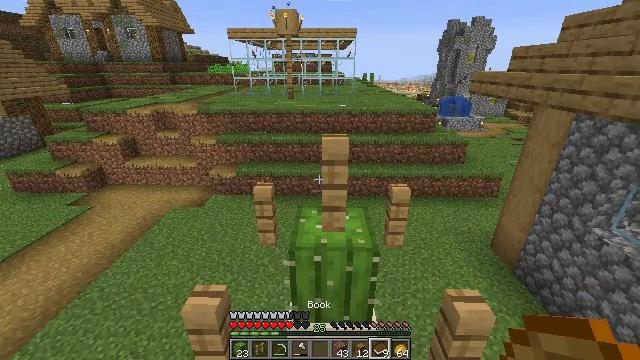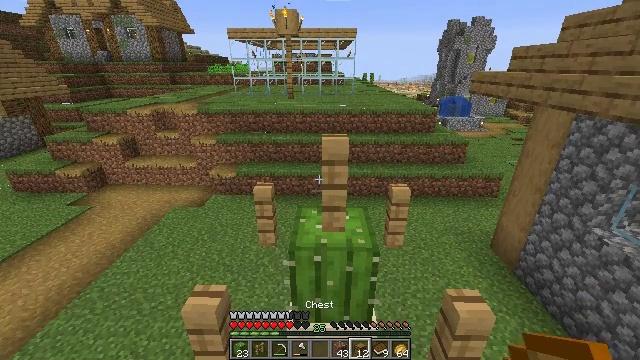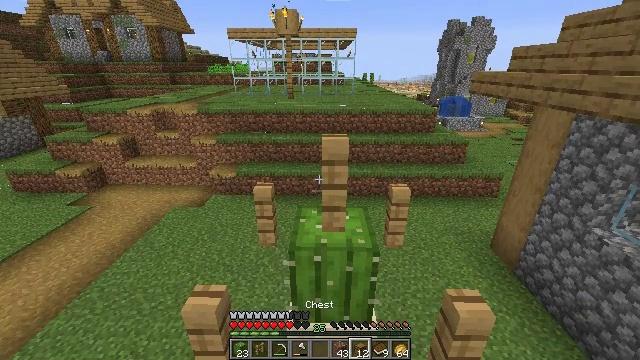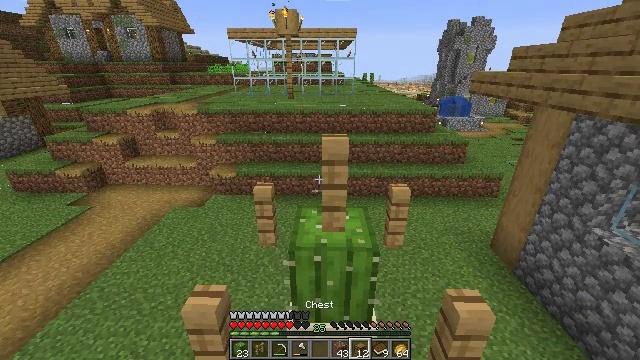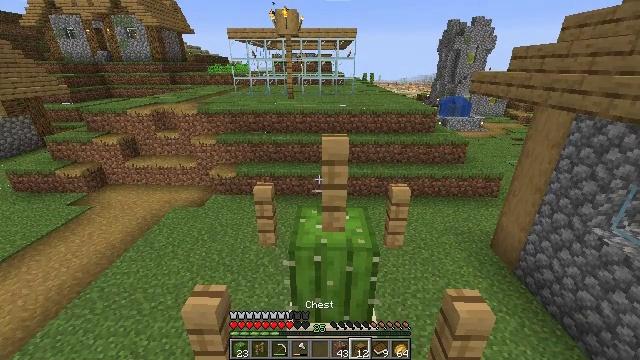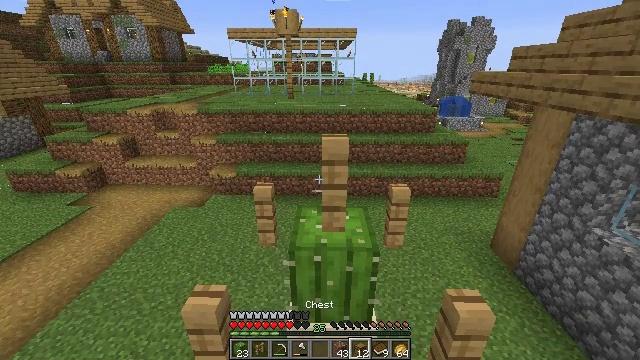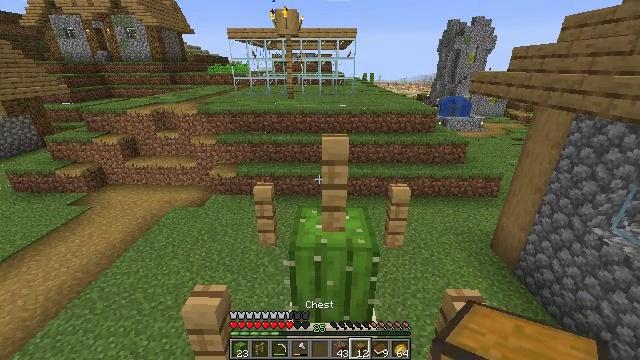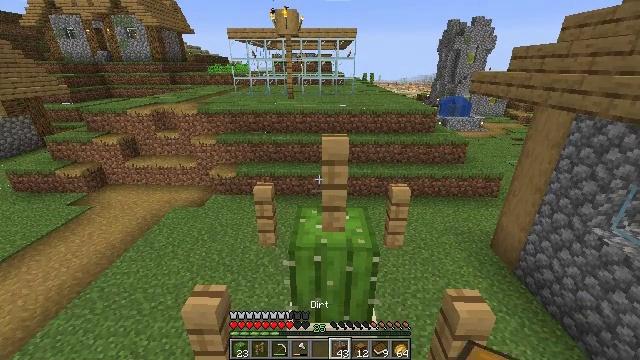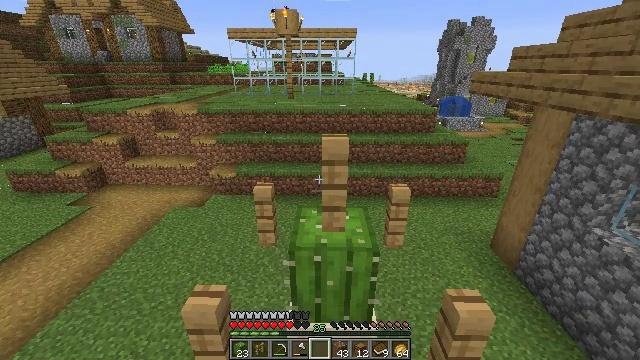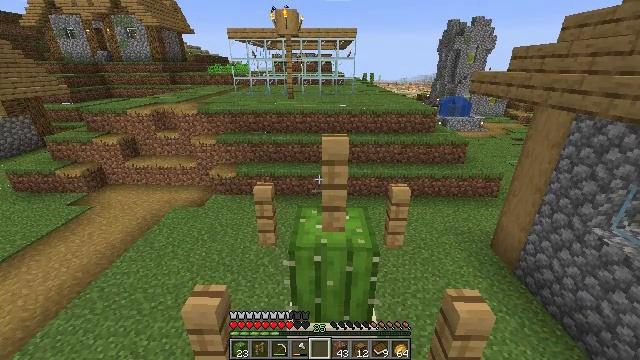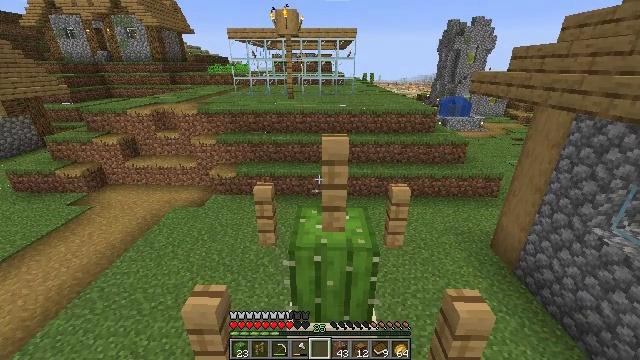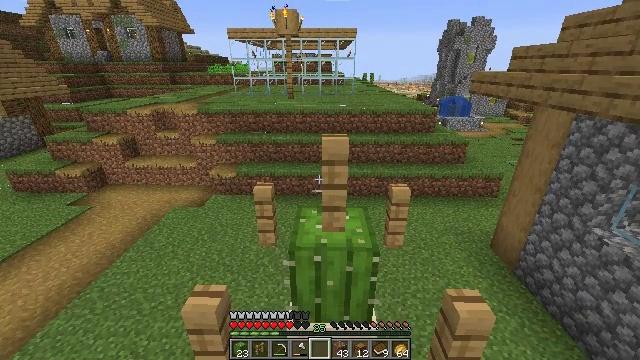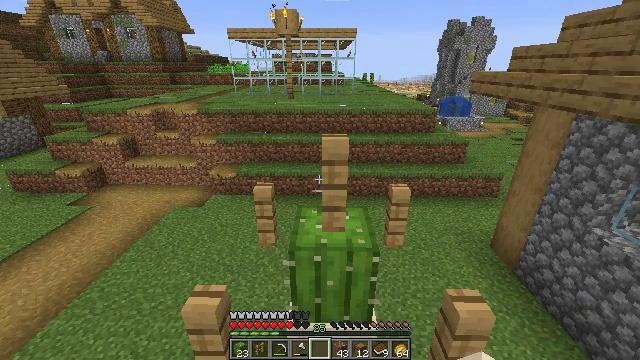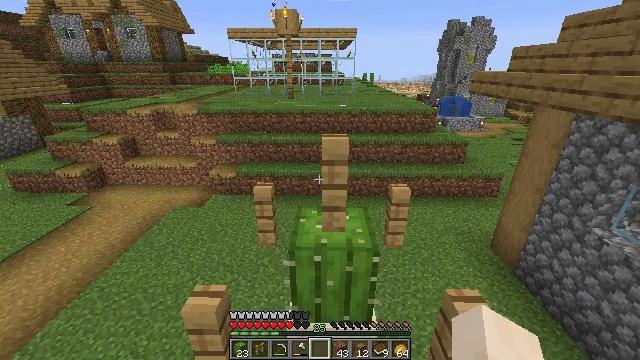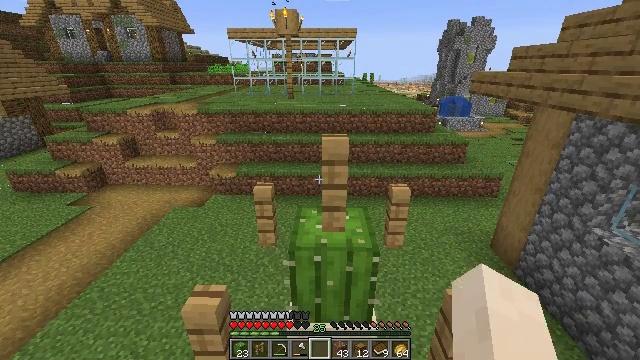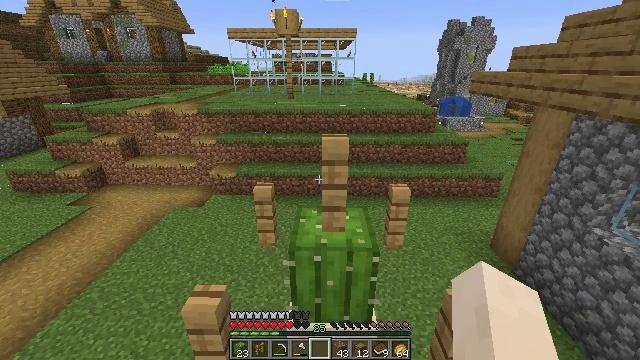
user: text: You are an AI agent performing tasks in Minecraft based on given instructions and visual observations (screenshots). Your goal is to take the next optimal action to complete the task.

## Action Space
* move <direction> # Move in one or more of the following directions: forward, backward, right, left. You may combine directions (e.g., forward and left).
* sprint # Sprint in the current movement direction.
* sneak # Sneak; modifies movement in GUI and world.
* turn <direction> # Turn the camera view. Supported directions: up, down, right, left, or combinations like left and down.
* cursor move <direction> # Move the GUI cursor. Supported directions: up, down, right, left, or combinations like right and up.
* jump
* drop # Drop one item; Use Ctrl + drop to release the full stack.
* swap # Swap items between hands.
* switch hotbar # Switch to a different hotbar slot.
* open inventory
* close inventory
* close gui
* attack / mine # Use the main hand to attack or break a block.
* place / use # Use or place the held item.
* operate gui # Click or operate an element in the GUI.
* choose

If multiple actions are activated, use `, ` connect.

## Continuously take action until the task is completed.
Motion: motion action
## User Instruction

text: Break down the oak fence.
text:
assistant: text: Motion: no_op
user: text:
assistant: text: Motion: no_op
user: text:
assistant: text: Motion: no_op
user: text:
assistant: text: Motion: no_op
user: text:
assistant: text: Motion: no_op
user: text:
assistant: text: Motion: no_op
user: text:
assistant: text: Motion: no_op
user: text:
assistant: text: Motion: no_op
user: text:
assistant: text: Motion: no_op
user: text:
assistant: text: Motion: no_op
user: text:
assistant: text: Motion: no_op
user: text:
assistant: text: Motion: no_op
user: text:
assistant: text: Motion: no_op
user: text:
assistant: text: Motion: no_op
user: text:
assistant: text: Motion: no_op
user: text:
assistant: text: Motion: no_op
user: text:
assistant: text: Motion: no_op
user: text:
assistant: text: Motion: no_op
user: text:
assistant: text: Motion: no_op
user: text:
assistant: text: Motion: no_op
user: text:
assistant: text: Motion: no_op
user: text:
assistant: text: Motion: no_op
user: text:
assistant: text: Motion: no_op
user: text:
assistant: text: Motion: no_op
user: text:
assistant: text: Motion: no_op
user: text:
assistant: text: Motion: no_op
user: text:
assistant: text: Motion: no_op
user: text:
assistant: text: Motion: turn up
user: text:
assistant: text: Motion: no_op
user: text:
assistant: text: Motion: no_op